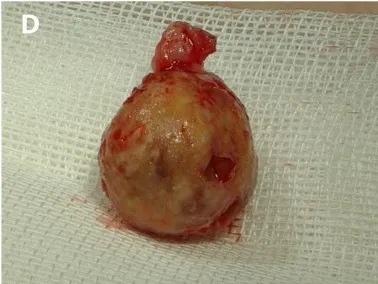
D: Enucleated intracoronary
hydatid cyst, proximal attachment placed superiorly (size: 2x2 cm).
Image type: medical_photograph (other_medical_photograph)